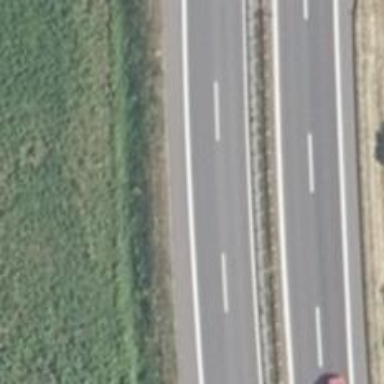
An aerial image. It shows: Trunk motorroad.